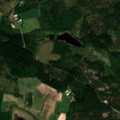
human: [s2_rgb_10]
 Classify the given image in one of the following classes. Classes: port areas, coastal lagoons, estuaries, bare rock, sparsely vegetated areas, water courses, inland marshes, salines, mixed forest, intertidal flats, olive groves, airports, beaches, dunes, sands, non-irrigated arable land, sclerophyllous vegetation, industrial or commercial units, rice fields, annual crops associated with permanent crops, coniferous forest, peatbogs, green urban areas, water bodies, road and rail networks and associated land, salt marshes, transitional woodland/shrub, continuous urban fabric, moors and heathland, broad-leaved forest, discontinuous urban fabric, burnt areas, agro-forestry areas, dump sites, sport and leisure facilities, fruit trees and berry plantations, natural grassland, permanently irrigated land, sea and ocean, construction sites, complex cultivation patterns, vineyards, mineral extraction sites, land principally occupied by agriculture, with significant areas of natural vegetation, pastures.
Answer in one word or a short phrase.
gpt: non-irrigated arable land, coniferous forest, mixed forest, transitional woodland/shrub, water bodies